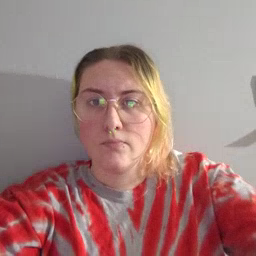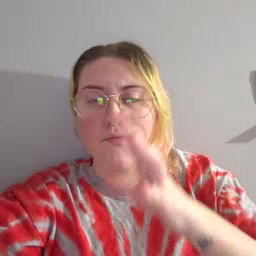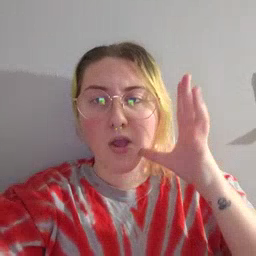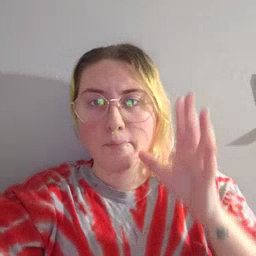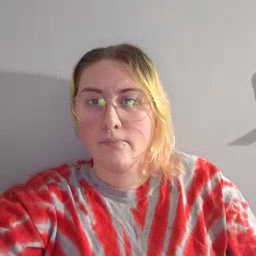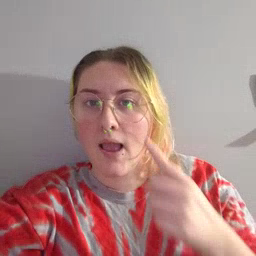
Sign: farm